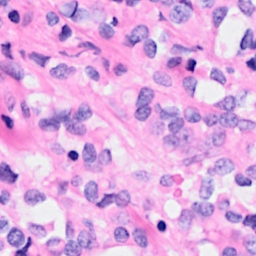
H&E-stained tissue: Breast